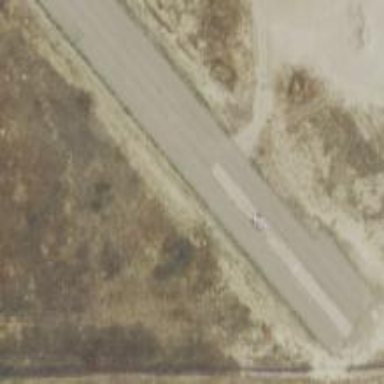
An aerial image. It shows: Asphalt runway with displaced threshold at the airport.